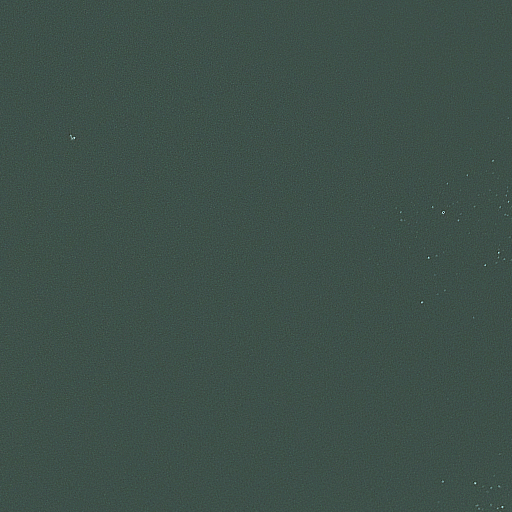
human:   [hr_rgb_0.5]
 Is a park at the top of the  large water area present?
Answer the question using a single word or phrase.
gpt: yes

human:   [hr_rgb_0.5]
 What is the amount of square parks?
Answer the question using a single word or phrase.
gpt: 0

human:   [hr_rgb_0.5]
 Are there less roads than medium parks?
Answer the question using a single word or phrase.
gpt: no

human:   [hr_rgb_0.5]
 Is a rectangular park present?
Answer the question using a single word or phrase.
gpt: yes

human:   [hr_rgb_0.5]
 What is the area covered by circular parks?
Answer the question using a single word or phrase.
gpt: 0m2

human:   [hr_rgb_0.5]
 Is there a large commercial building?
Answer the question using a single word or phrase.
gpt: no

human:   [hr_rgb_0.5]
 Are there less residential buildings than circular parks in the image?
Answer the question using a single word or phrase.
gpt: no

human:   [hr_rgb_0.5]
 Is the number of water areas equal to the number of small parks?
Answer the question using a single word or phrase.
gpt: no

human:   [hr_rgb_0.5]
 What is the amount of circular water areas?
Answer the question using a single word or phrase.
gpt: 0

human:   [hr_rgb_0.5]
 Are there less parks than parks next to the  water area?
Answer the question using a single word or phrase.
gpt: no

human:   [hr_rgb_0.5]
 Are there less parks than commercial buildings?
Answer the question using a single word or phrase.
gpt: no

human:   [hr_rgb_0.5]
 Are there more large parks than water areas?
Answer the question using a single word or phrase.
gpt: no

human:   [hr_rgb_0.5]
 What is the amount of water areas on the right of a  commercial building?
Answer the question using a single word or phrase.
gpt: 0

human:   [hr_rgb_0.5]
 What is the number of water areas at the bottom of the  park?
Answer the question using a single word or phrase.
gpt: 1

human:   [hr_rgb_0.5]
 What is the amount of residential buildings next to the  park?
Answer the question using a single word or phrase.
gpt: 0

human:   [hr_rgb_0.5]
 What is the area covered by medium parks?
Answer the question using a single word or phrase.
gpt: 0m2

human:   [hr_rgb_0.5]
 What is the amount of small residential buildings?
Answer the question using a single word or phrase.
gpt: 0

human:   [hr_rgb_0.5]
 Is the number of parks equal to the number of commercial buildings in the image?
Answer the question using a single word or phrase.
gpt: no

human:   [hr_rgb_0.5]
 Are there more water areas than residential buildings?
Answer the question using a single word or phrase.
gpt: yes

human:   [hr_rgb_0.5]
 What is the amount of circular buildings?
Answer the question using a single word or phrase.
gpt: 0

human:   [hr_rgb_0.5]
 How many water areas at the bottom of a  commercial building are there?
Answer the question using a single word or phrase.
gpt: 0

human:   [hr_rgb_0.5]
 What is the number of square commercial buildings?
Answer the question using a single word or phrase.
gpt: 0

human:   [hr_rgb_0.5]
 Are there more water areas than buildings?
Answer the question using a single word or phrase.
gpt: yes

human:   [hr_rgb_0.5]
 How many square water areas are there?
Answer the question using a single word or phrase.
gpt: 0

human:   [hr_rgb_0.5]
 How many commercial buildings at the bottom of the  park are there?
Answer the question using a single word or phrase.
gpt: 0

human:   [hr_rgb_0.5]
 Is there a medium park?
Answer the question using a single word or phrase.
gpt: no

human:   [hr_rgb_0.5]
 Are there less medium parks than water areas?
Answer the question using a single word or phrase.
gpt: yes

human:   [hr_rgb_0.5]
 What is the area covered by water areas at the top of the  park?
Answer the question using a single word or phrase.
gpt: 0m2

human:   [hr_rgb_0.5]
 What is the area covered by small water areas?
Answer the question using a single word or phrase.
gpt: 0m2

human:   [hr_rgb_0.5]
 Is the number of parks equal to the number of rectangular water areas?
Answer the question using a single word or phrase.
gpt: yes

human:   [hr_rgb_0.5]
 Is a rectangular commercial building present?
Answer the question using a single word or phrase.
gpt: no

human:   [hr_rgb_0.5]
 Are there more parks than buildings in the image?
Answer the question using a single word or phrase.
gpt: yes

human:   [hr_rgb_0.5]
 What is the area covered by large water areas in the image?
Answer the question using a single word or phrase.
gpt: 10631m2

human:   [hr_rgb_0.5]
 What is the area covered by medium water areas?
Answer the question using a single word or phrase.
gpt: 0m2

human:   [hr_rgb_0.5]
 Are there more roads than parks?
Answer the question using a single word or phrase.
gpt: no

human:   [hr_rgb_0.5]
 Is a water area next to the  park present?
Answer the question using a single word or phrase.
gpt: yes